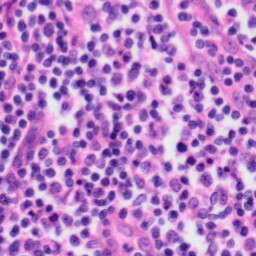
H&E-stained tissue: Tonsil